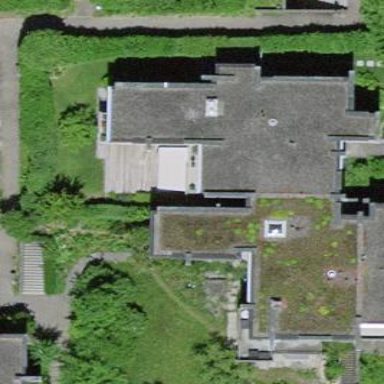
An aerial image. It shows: View of apartment building.